Field crop: maize
Growth stage: 2
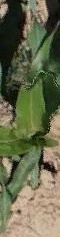
Species: maize